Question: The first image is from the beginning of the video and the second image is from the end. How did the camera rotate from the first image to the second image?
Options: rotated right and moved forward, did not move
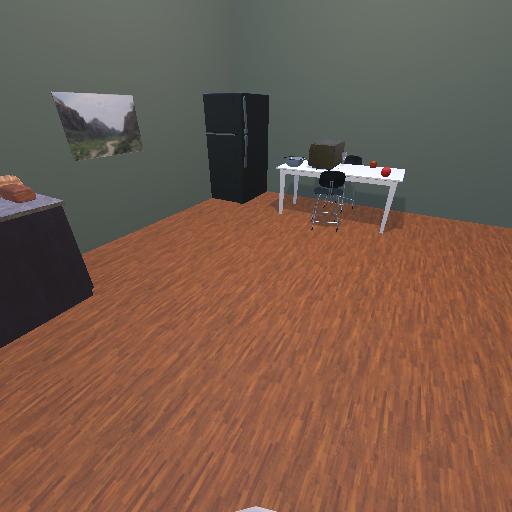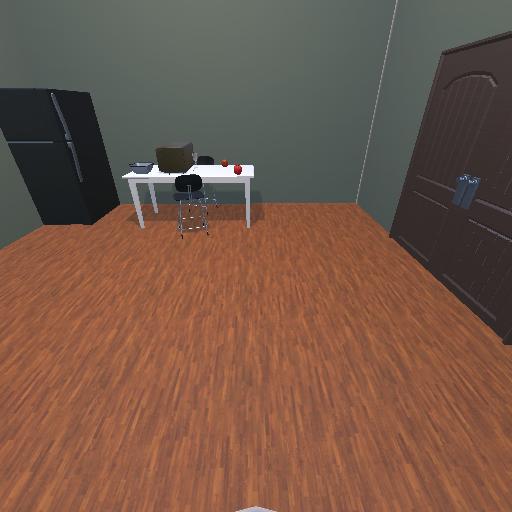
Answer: rotated right and moved forward